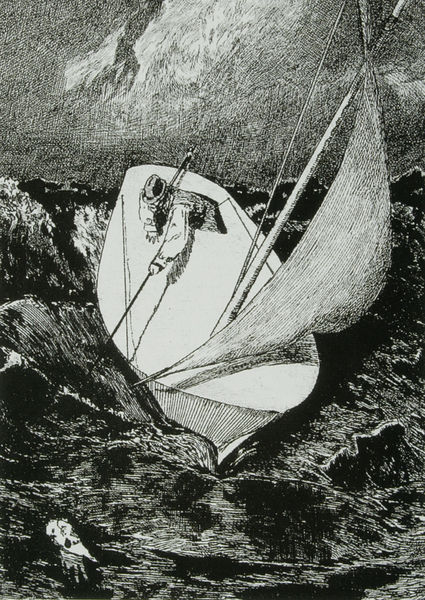
Titel: Phantasie über den Fund eines Handschuhs; 4.Rettung
Künstler: Max Klinger
Standort: München
Institution: Staatliche Graphische Sammlung
Schlagwörter: berg, dunkel, gewitter, hand, himmel, kampf, mann, meer, schatten, wasser, weiß, wolken, see, grau, handschuh, hell, hut, licht, nacht, schwarz, zeichnung, hemd, arm, halten, mensch, tod, wind, figur, mantel, schräg, boot, kahn, ruder, stock, gischt, schiff, segel, segelboot, welle, wellen, papier, düster, stab, fischer, mast, segelschiff, grafik, graphik, bug, schiffbruch, seenot, sinken, sturm, unglück, untergang, unwetter, wetter, wild, woge, wogen, tiefe, klinger, weste, taue, segeln, segler, regen, haken, suchen, seil, sex, druck, lithographie, schwarz weiss, schraffur, radierung, stich, gefahr, angel, matrose, kiel, seegang, rau, fisch, bedrohung, sterben, hilfe, stange, kupferstich, helfen, retten, rettung, angler, tosen, luke, angeln, fischen, federzeichnung, heck, schiffchen, mee, seegel, retter, versinken, barke, helfer, verlust, ertrinken, fetisch, blähen, unsicher, holen, abenteuer, der handschuh, gefahrt, sturmr, verlieren, jolle, ertrunkener, über bord, agel, en, nster, qweiss, wassere, sehelschiff, mann über bord, sturmunwetter